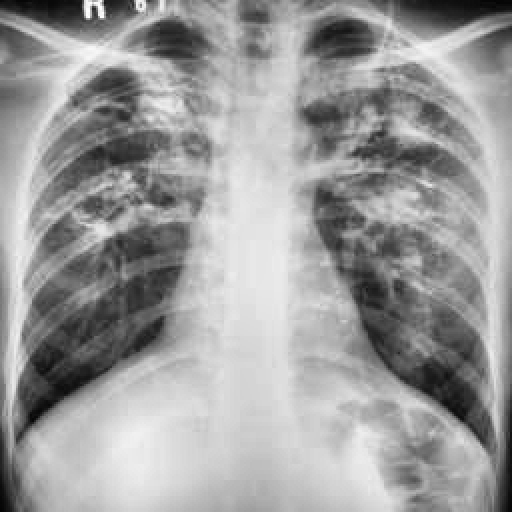
Finding: TUBERCULOSIS